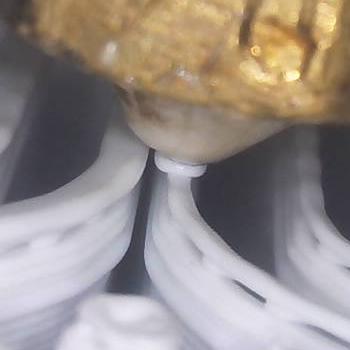
Flow rate: 238%